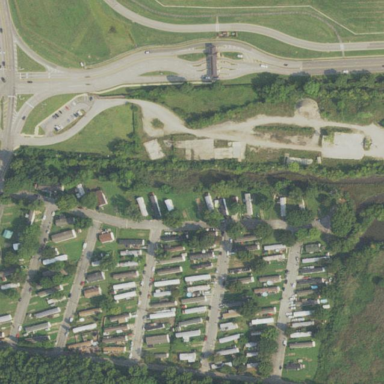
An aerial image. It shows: Residential area known as trailer park.